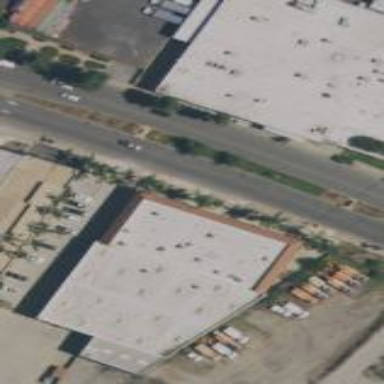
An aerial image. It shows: Commercial building.